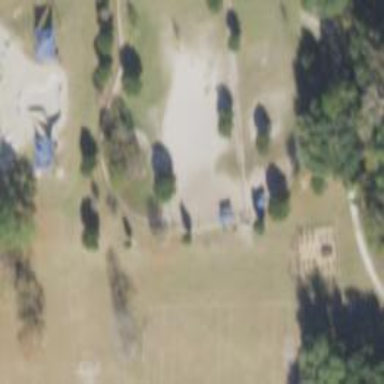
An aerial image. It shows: Dog park for leisure land.